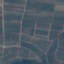
Land use / land cover class: PermanentCrop